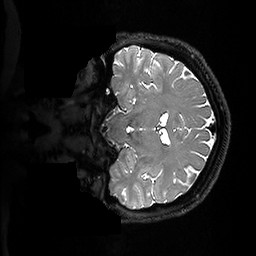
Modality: T2w
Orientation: coronal
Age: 49
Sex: female
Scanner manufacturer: ge
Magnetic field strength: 3 T
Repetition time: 3.202 s
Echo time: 0.05898 s